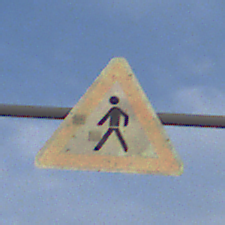
Verkehrszeichen: FussgaengerRechts
Umgebung: Outdoor, Nature
Tageszeit: MorningAfternoon
Wetter: PartlyCloudy
Licht: Natural
Jahreszeit: NotSpecified
Kontrast: MediumContrast